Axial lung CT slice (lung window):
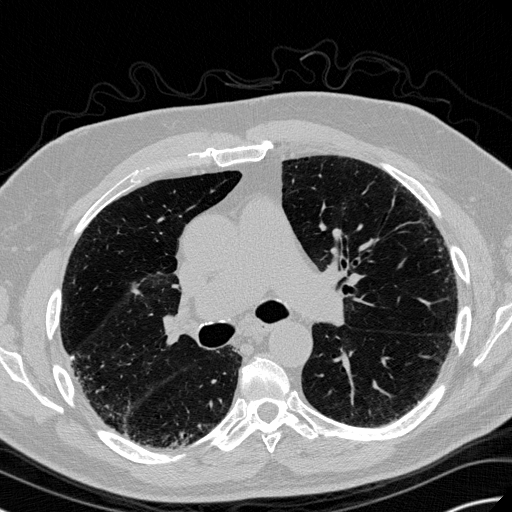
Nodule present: no